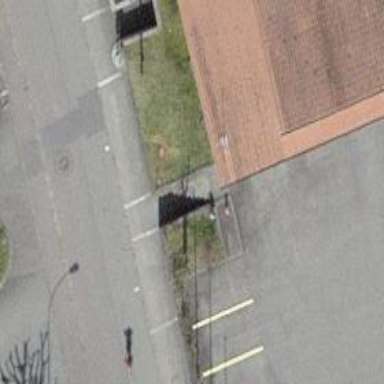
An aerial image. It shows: Street-side parking area.